Field crop: maize
Growth stage: 2
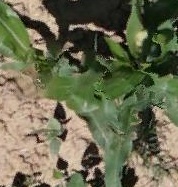
Species: maize